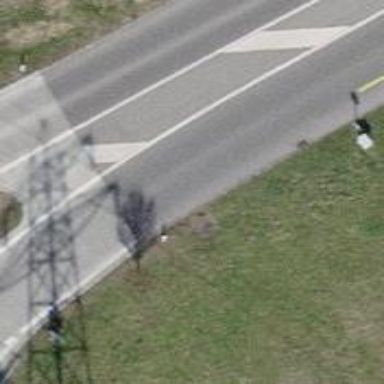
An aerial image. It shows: Secondary road with asphalt surface.